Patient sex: M
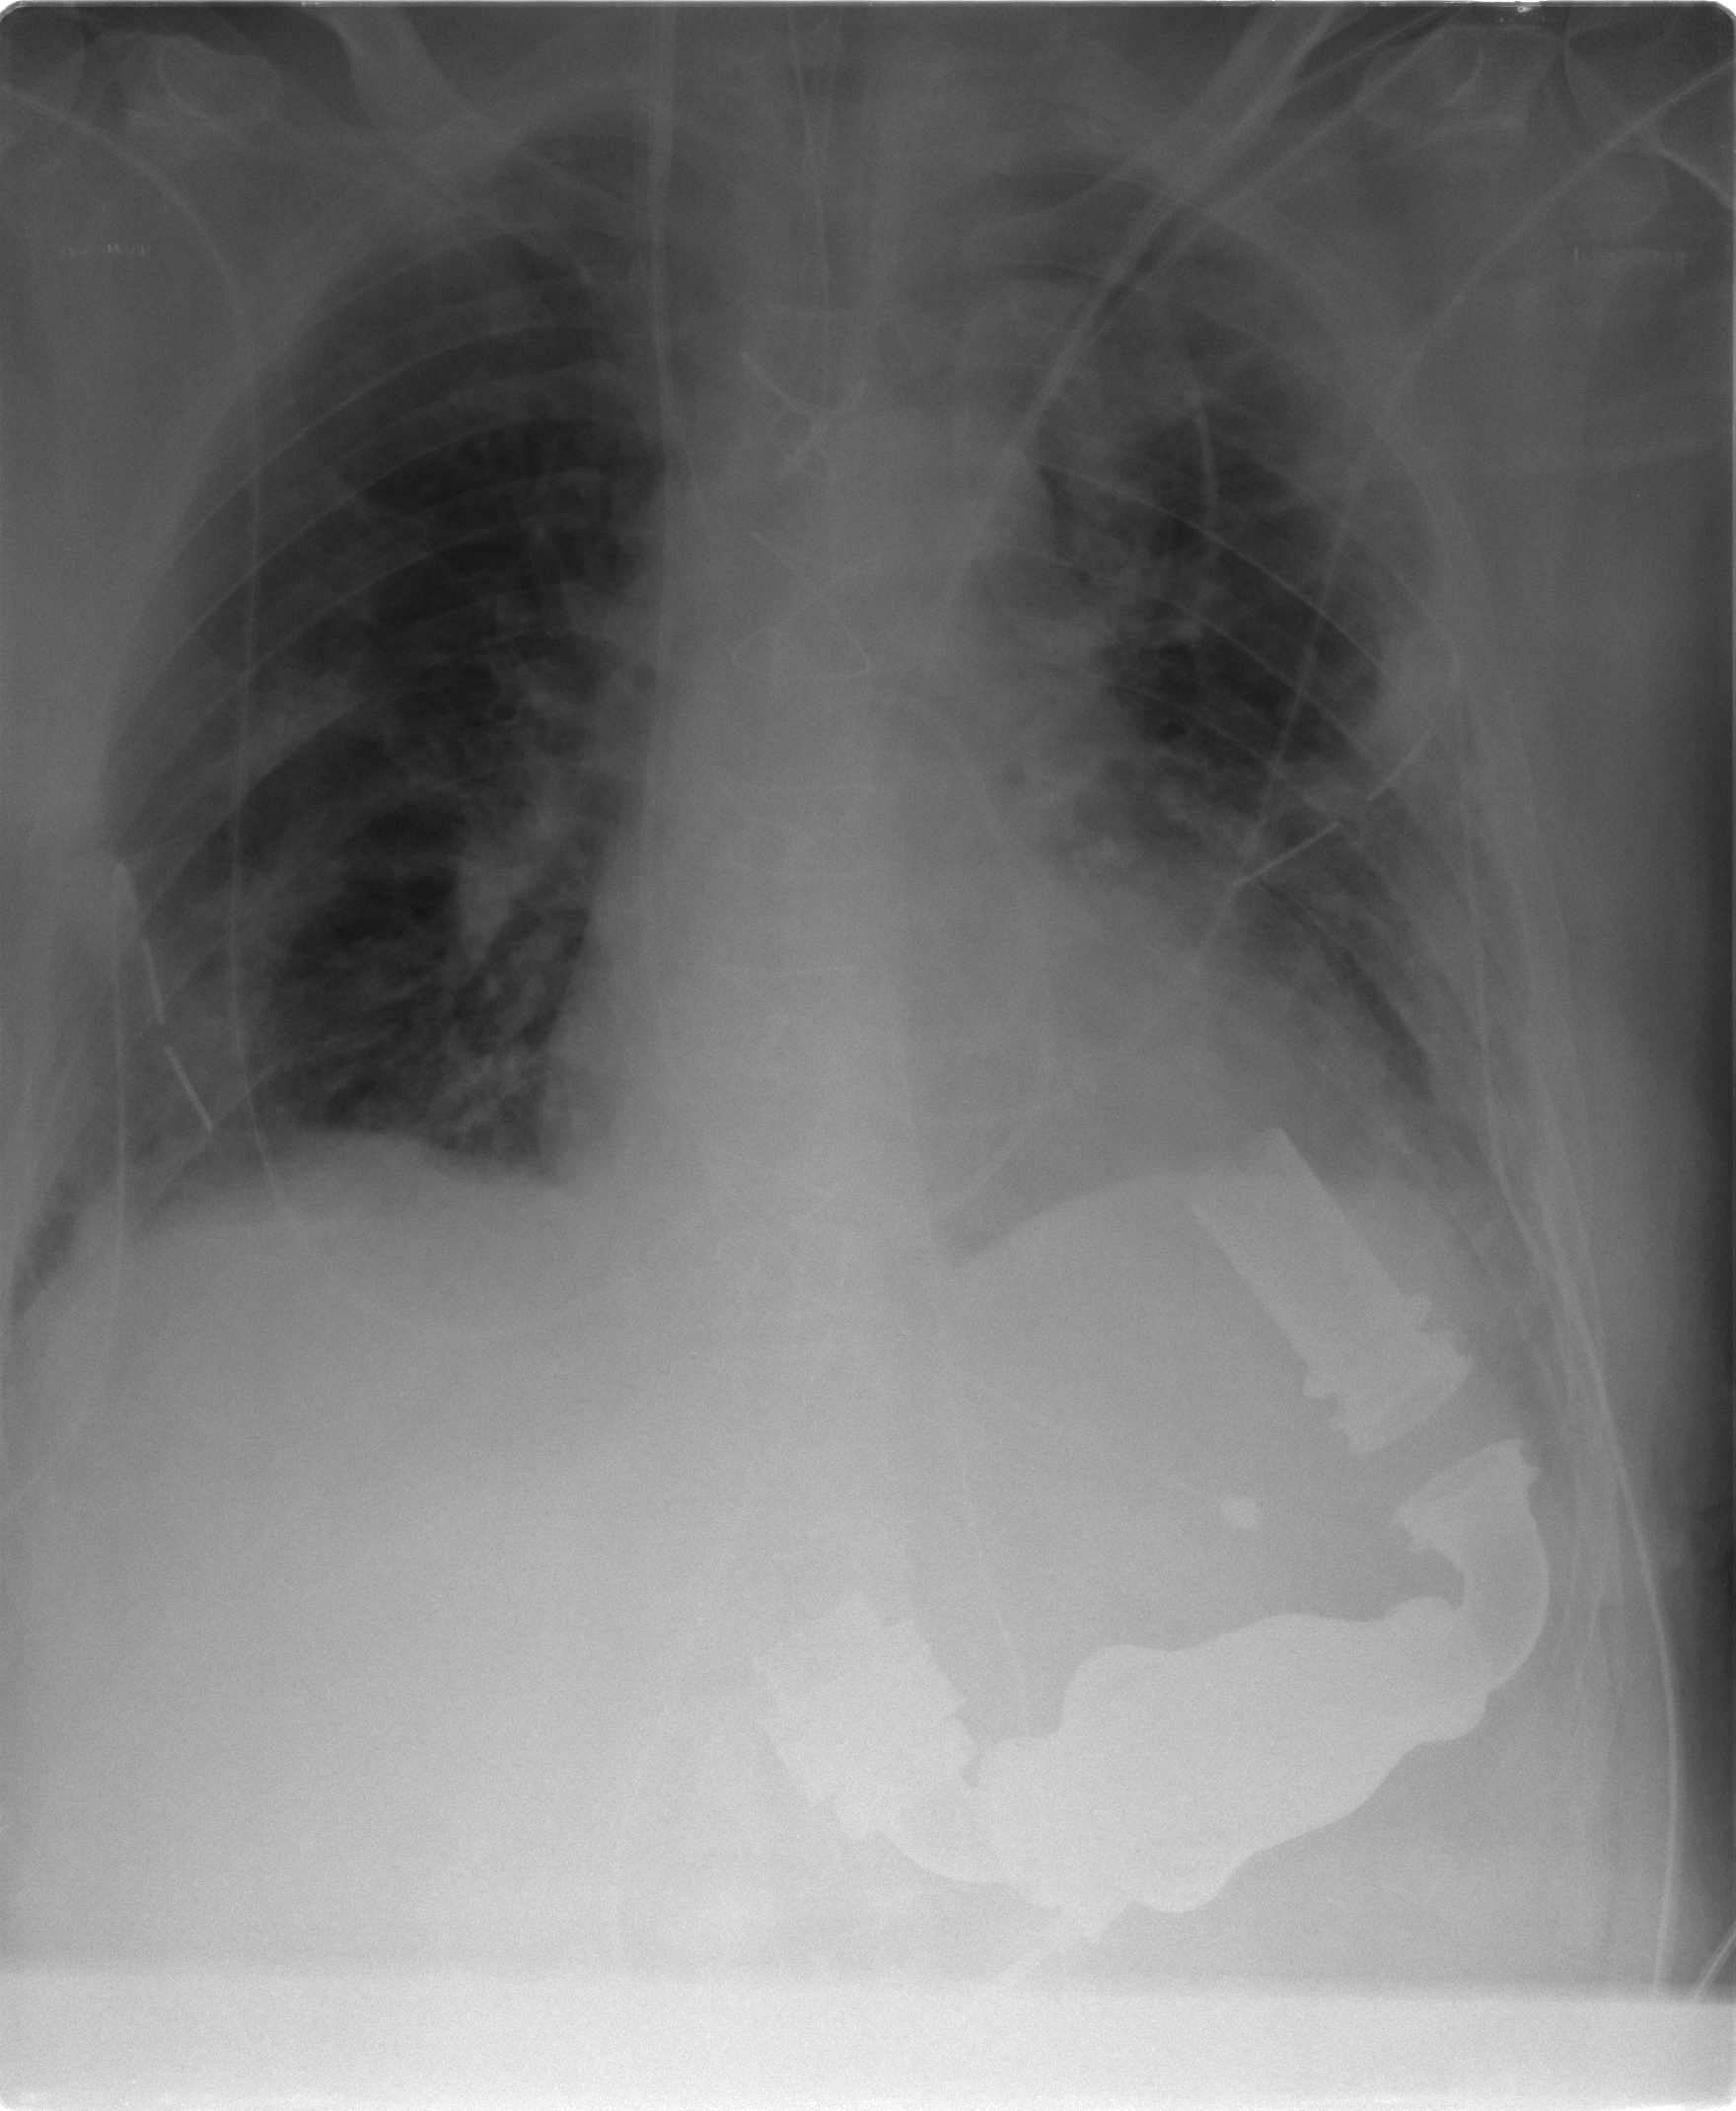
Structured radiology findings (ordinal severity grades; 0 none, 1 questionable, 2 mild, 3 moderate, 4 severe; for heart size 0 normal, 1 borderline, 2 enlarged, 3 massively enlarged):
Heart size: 2
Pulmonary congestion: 2
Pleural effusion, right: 1
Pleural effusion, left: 1
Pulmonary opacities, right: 2
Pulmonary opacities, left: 3
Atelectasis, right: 2
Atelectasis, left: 2